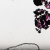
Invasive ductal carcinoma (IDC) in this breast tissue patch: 0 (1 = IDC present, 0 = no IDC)